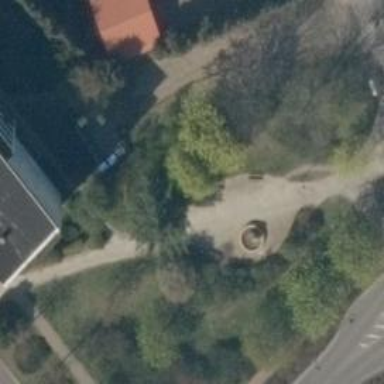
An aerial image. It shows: Beautiful fountain.